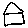
Label: house